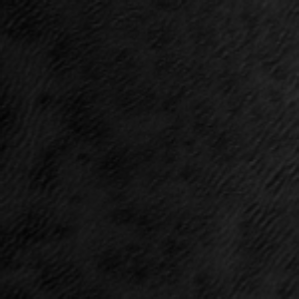
Label: frost